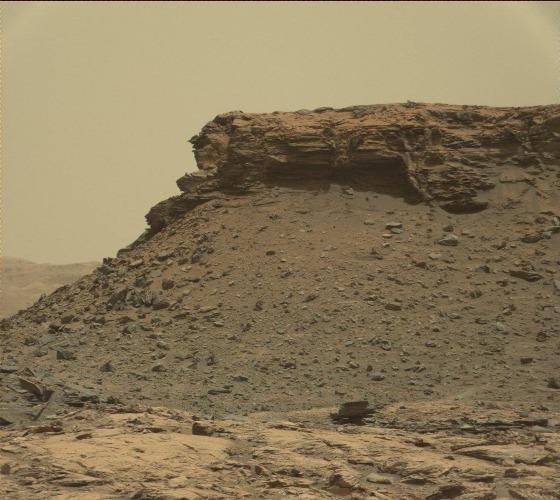
Terrain classes present: Bedrock, Gravel / Sand / Soil, Rock, Shadow, Sky / Distant Mountains